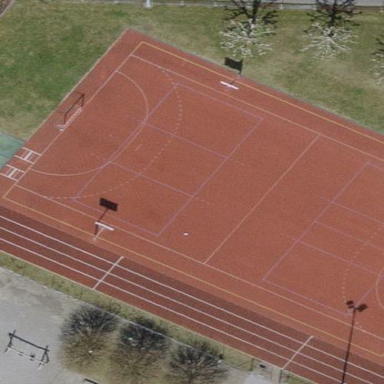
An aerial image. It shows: Multi-sport pitch for leisure and various sports activities.